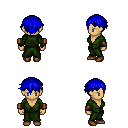
a pixel art fantasy rpg character, female body template, human, tanned skin, green robe, metal pants, blue short bangs hairstyle, leather bracers, brown shoes, four views (front, back, left, right), 2x2 character sprite sheet, small pixel art, hard edges, no anti-aliasing